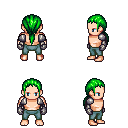
a pixel art fantasy rpg character, male body template, human, light skin, steel arm armor, teal pants, green ponytail hairstyle, metal gloves, four views (front, back, left, right), 2x2 character sprite sheet, small pixel art, hard edges, no anti-aliasing